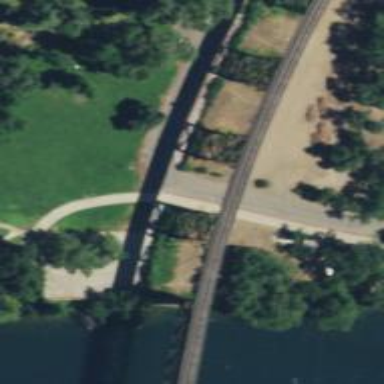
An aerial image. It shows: Bridge supported by piers.